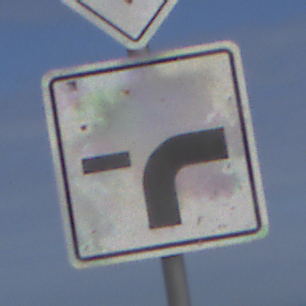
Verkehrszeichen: VerlaufVorfahrtsstrasse9
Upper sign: Vorfahrtsstrasse
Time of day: Midday
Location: Outdoor (Nature)
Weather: PartlyCloudy
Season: NotSpecified
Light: Natural